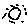
Label: sun